Field crop: maize
Growth stage: 2
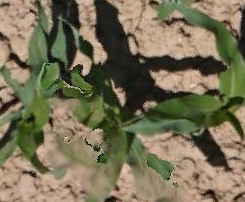
Species: maize